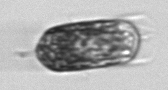
Label: Hemiaulus